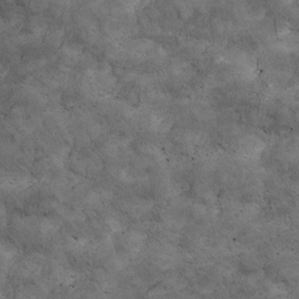
Label: non_frost